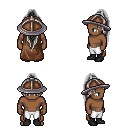
a pixel art fantasy rpg character, male body template, human, dark skin, brown cape, white pants, gray extra-long topknot hairstyle, chain helm, black shoes, four views (front, back, left, right), 2x2 character sprite sheet, small pixel art, hard edges, no anti-aliasing